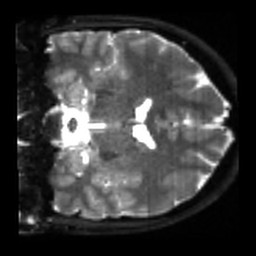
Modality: sbref
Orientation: coronal
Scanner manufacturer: siemens
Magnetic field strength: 3 T
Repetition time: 4 s
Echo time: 0.0594 s